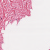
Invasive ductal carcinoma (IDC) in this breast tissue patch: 0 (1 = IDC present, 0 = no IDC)